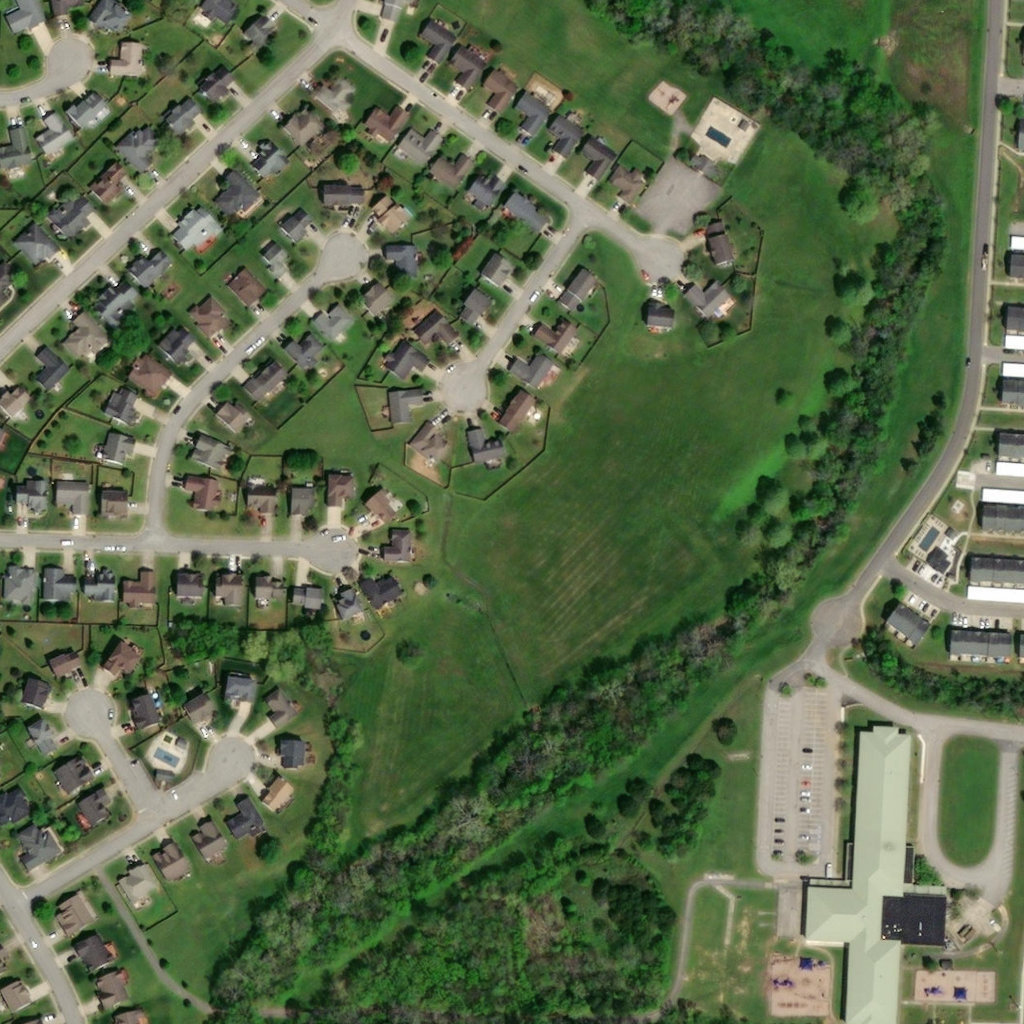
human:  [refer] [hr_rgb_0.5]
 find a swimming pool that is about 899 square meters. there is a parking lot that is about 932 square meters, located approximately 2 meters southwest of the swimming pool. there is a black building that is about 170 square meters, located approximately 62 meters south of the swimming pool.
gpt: <box>[[68, 11, 71, 14, 0]]</box>

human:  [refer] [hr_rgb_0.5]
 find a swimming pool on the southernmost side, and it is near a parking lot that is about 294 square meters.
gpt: <box>[[14, 72, 17, 75, 0]]</box>

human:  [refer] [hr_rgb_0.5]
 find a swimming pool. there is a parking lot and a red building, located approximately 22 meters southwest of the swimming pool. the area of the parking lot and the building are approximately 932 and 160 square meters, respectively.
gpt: <box>[[68, 11, 71, 14, 0]]</box>

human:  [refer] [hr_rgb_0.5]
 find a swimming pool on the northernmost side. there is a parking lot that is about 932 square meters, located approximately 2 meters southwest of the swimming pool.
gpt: <box>[[68, 11, 71, 14, 0]]</box>

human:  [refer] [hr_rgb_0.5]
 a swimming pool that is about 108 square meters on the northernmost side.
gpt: <box>[[68, 11, 71, 14, 0]]</box>